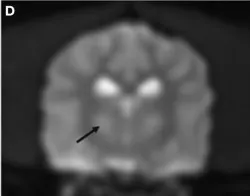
At recheck 130 days later Bilateral symmetric hyperintensity on DWI B0 images.
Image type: radiology (mri)